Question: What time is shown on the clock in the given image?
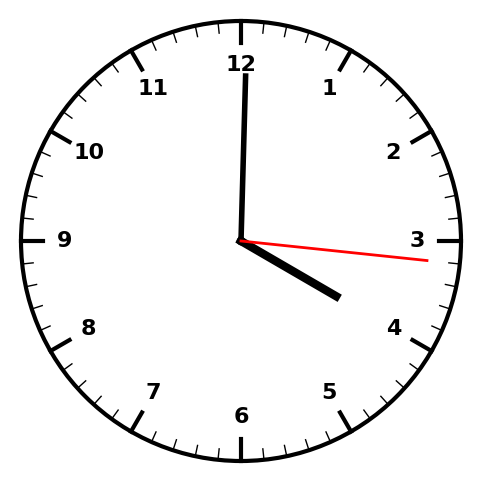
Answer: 04:00:16